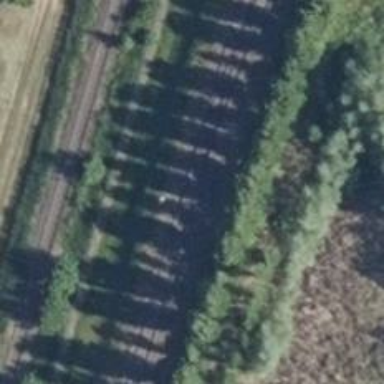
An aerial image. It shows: Railway switch.